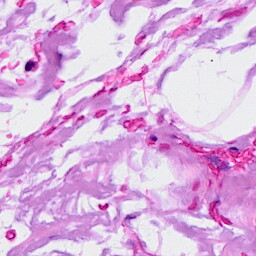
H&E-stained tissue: Breast